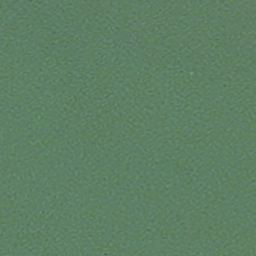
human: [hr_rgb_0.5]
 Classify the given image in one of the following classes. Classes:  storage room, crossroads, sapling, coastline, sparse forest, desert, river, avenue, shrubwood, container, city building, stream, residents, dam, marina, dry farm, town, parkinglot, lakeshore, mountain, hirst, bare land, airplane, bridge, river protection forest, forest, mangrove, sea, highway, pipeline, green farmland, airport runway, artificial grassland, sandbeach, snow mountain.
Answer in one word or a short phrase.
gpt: sea